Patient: sex F, age 48
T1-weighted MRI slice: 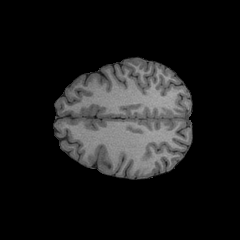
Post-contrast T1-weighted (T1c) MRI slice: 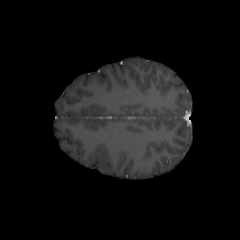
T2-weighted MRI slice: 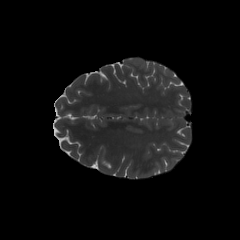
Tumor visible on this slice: no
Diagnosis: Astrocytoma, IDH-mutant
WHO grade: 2